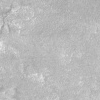
Atmospheric dust classification: not_dusty